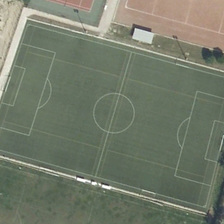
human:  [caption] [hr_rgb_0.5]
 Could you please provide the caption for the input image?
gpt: a football field is near several green trees and a tennis court .

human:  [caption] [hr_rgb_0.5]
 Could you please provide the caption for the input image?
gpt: a football field is near several green trees and a tennis court .

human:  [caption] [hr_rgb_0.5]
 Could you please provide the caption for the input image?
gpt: a football field is near several green trees and a tennis court .

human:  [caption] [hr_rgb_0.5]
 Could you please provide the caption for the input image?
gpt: a football field is near several green trees and a tennis court .

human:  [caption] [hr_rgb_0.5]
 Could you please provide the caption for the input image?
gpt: a football field is near several green trees and a tennis court .